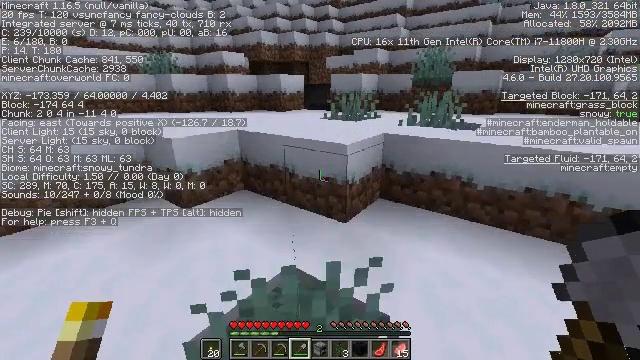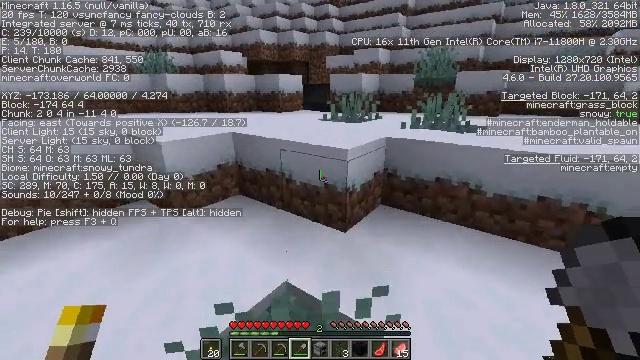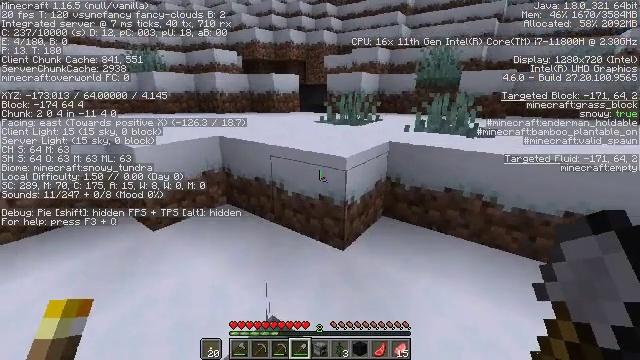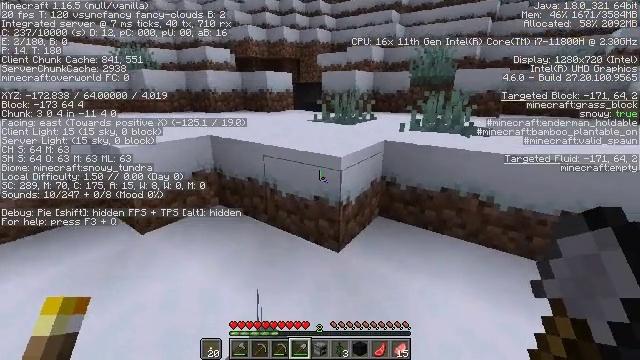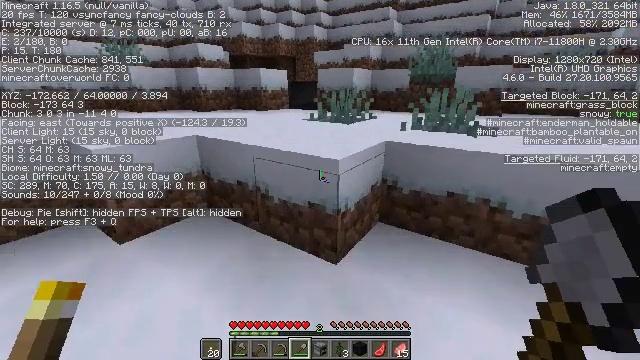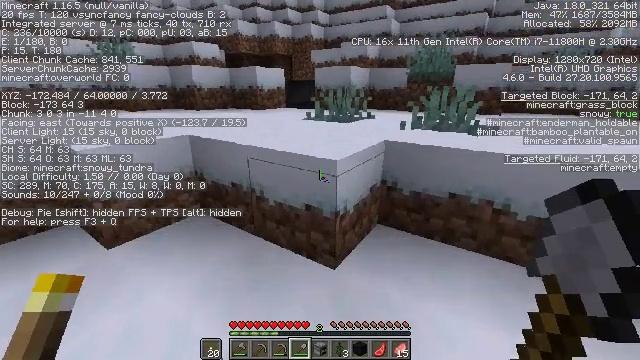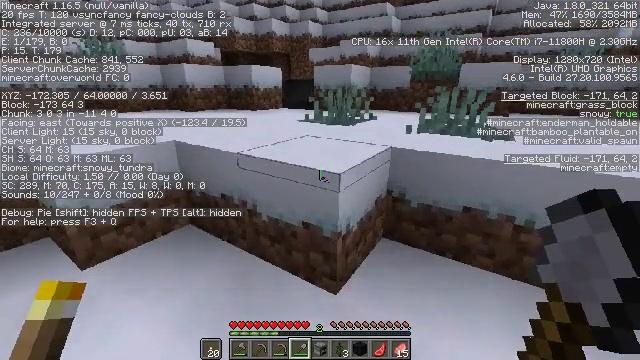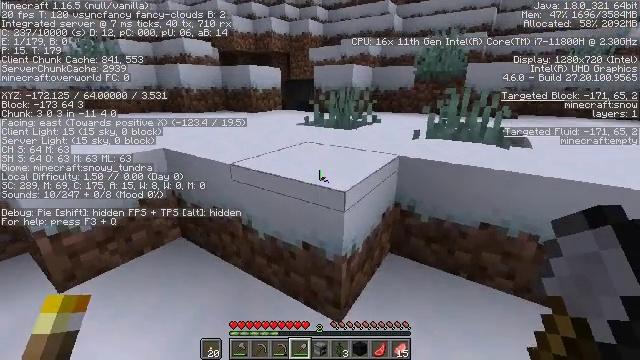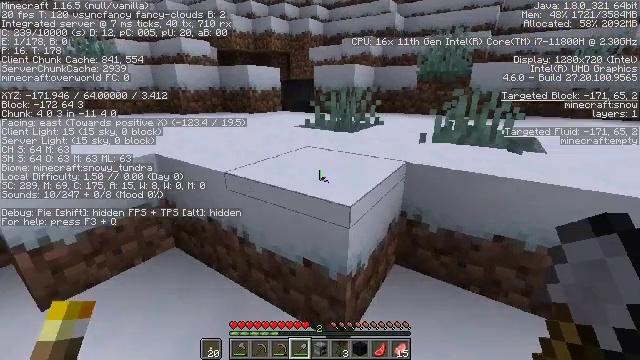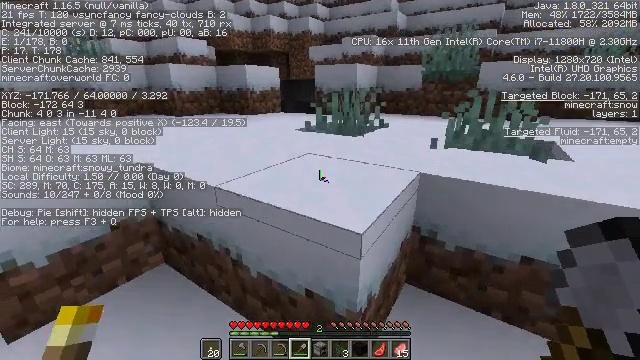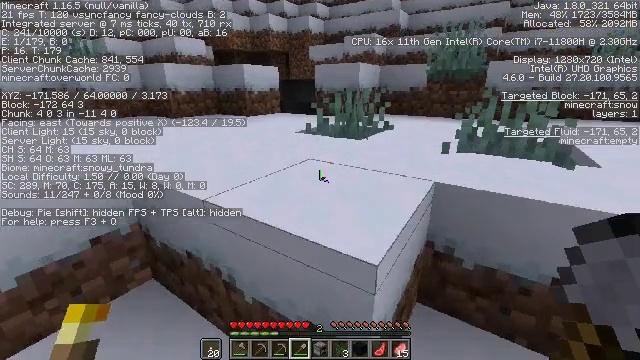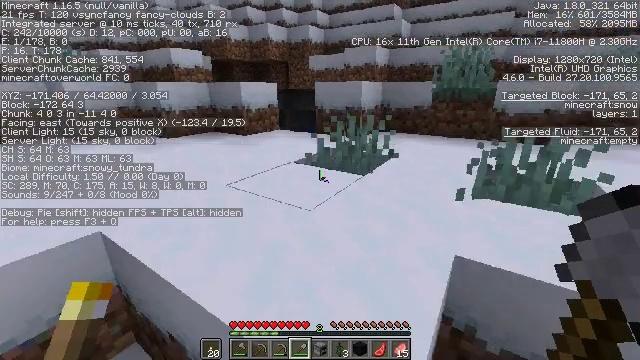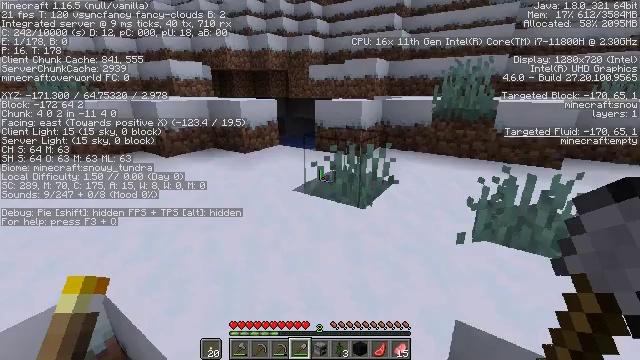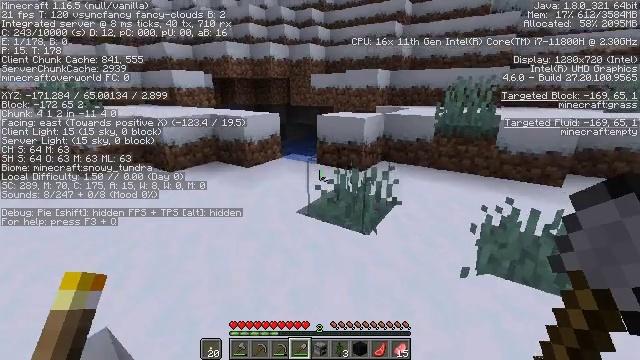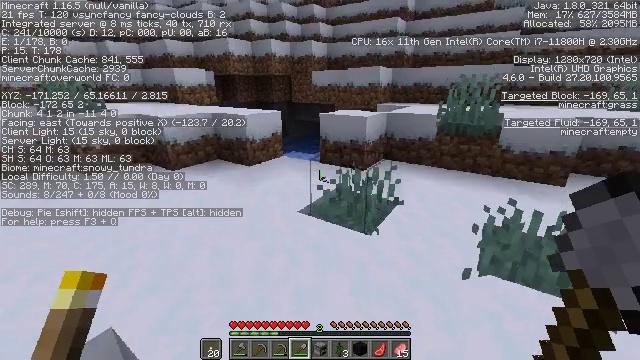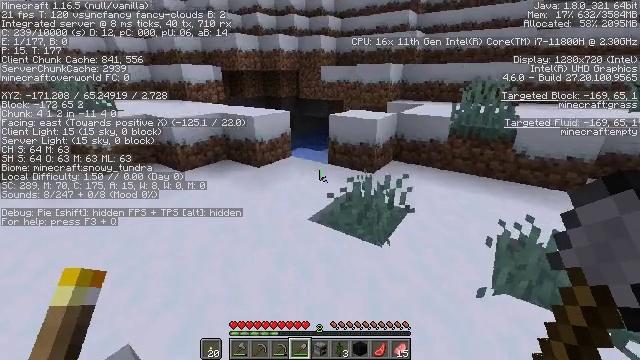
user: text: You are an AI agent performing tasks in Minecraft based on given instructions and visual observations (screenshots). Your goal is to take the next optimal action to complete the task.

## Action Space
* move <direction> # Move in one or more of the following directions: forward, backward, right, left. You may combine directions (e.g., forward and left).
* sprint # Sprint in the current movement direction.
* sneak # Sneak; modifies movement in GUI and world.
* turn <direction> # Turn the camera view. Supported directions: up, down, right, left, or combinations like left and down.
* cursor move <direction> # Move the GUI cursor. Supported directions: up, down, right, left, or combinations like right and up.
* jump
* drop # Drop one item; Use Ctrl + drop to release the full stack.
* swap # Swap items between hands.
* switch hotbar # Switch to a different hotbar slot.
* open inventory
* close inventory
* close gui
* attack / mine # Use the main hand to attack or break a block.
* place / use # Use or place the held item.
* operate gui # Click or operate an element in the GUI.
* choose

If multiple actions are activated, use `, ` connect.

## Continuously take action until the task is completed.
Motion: motion action
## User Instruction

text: Break the snow block.
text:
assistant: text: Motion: move forward
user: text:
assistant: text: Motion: move forward
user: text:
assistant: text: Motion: move forward, turn right
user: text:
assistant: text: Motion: move forward
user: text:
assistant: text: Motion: move forward
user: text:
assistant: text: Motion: move forward
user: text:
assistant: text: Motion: move forward
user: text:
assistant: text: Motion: move forward
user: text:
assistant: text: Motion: move forward
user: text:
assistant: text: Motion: move forward
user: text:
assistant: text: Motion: move forward, jump
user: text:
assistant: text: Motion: move forward, jump
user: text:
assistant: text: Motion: move forward, jump
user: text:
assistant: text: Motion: move forward, jump
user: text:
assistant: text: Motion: move forward, turn left and down
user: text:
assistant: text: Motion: move forward, turn down
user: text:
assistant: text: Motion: move forward
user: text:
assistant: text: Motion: move forward
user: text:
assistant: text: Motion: move forward
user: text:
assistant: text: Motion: move forward
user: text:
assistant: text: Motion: move forward
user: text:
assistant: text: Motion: move forward
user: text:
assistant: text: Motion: move forward
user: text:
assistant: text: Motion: move forward
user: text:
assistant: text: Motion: move forward and move left
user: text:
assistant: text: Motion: move forward and move left, turn right and down
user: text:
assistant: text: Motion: move forward and move left, turn right and down
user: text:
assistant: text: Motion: move forward and move left, turn right and down
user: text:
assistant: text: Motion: move left
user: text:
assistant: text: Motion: no_op